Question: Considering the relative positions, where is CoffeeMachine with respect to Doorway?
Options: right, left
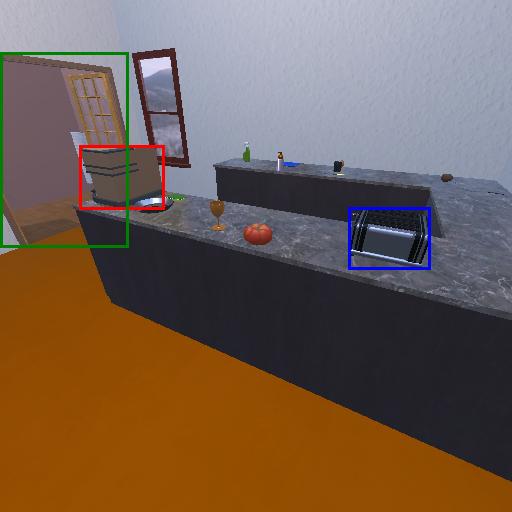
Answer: right